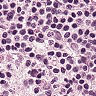
Metastatic tissue present: no